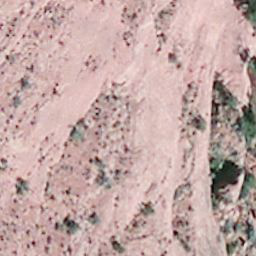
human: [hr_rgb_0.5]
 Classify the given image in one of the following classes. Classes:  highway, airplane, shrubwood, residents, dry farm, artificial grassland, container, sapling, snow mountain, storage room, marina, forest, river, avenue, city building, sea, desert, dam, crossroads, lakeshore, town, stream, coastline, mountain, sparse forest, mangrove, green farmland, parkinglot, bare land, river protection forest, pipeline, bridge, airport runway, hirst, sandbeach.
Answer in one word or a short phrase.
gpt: bare land